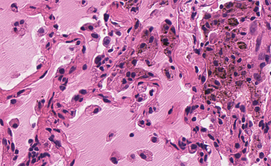
Tumor epithelial tissue: no
Tumor-associated stroma tissue: yes
Normal tissue: no